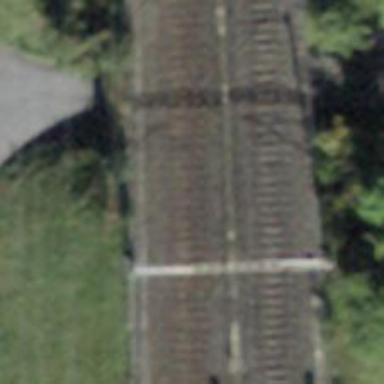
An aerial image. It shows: Bridge with electrified railway tracks featuring contact line.